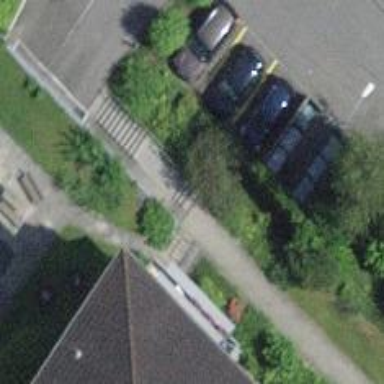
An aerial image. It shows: Set of steps on the road.